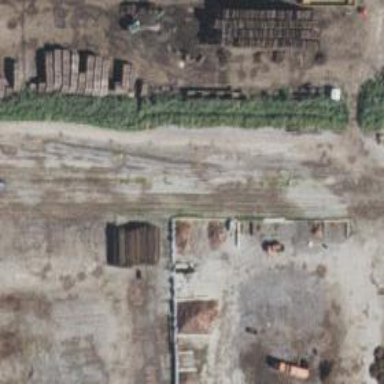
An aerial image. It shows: Railway spur service.